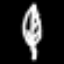
Label: leaf